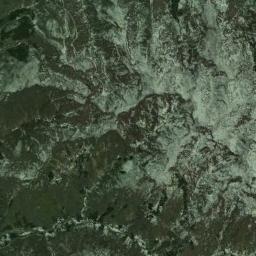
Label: mountain